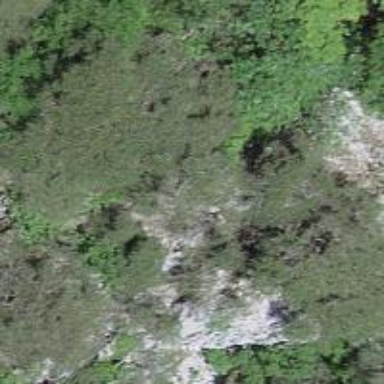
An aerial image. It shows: Natural cliff.